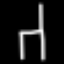
Label: chair